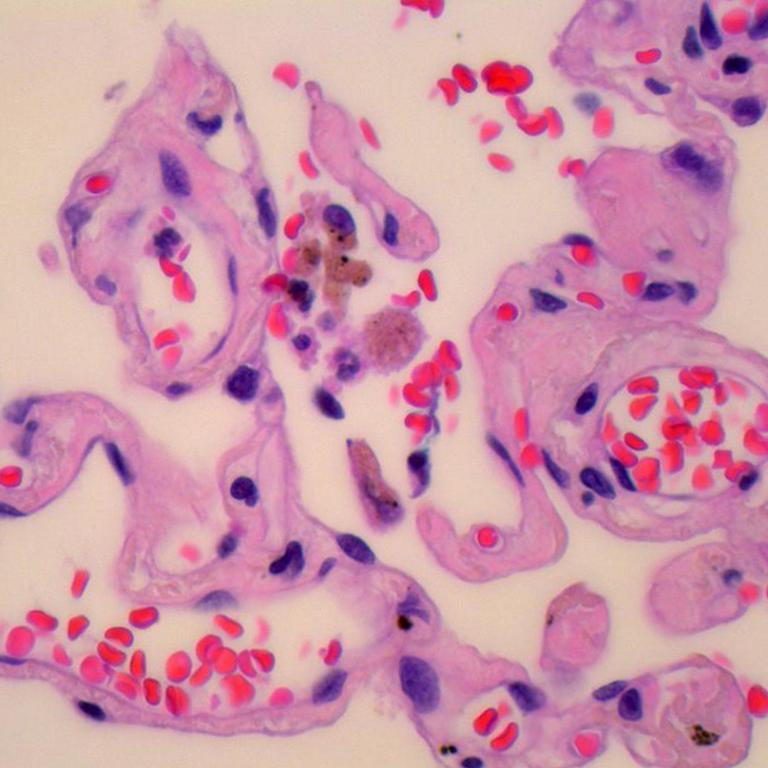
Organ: lung
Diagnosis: benign